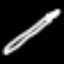
Label: pencil